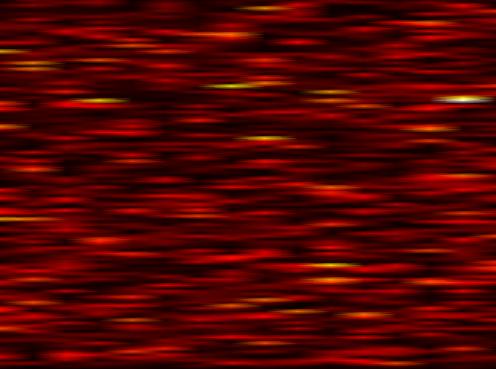
Label: UFMC